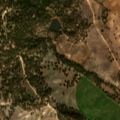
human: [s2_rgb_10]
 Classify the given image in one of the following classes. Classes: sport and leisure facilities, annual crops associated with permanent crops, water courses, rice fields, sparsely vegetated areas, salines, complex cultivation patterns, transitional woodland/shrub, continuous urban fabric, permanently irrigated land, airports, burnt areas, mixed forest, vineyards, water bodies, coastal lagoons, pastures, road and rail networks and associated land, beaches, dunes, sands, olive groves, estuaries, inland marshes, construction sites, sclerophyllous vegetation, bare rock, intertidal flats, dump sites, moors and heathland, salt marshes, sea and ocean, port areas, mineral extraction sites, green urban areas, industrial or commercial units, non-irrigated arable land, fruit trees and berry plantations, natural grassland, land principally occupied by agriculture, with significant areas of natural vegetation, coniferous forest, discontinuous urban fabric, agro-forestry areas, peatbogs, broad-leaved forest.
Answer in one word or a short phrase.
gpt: non-irrigated arable land, permanently irrigated land, olive groves, agro-forestry areas